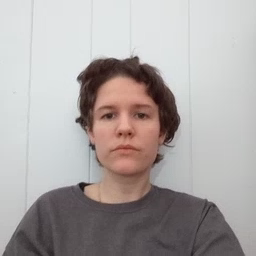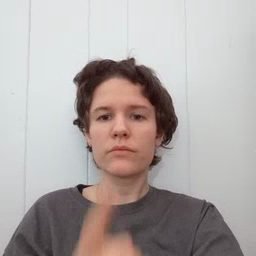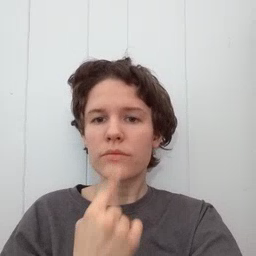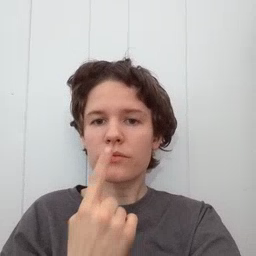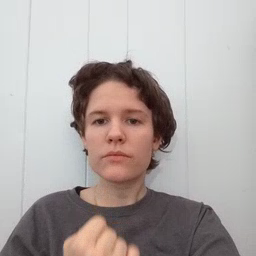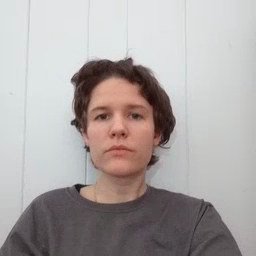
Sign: red